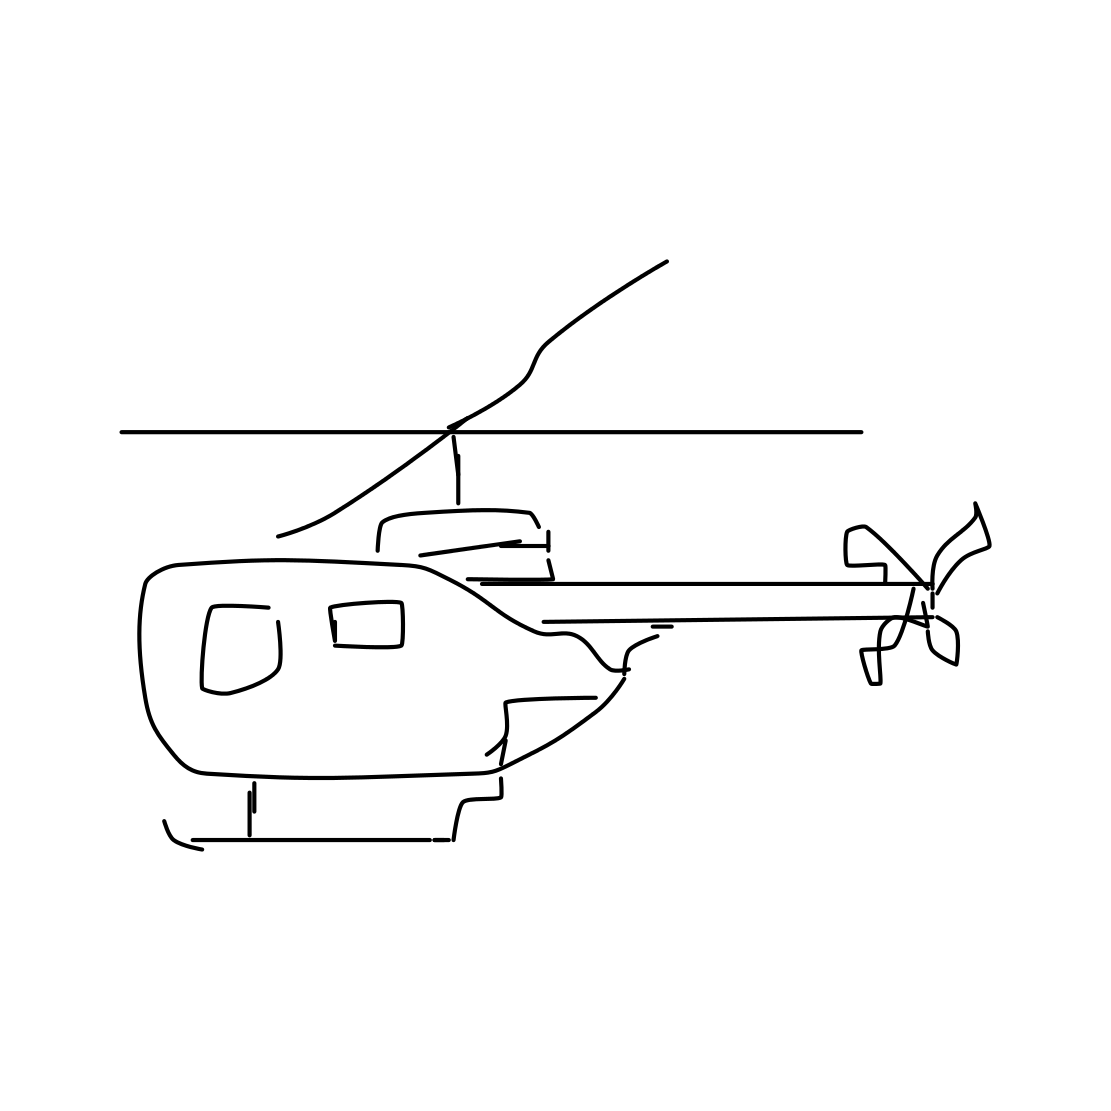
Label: helicopter